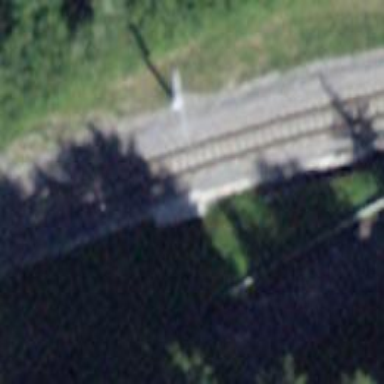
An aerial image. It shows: Narrow gauge railway with electrified contact lines.